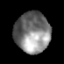
Tissue: prostate
Cell type: T cells
Senescence score: 0.2864
Nuclear area (px): 1406
Mean DAPI intensity: 126.718